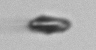
Label: detritus_transparent